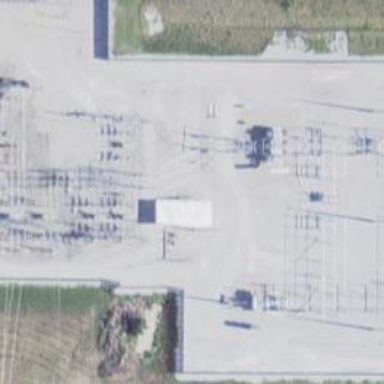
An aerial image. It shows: H-frame power tower with distinctive design.